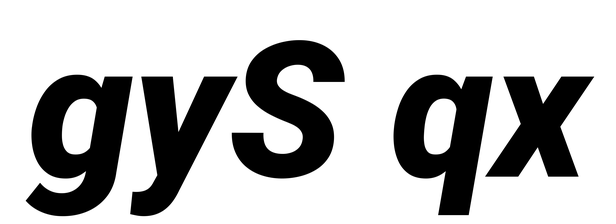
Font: Roboto-Italic_Black_Italic